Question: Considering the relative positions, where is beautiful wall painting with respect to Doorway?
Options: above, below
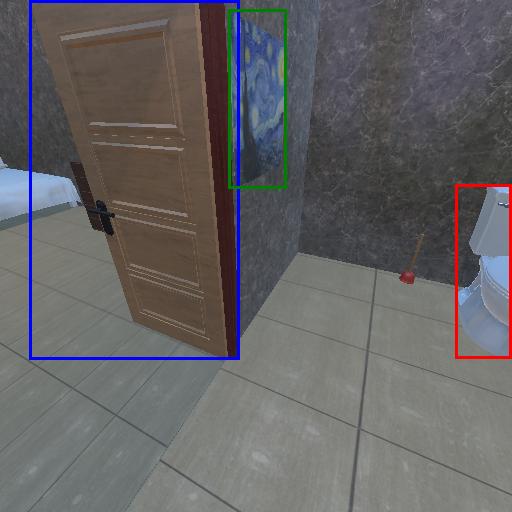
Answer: above